Interaction volume radius: 5 \u00c5
Interaction volume height: 30 \u00c5
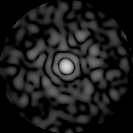
Disorder parameter: 0.8441